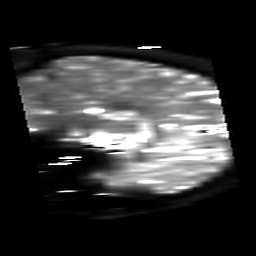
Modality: T2starmap
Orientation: sagittal
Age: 23
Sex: male
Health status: ill